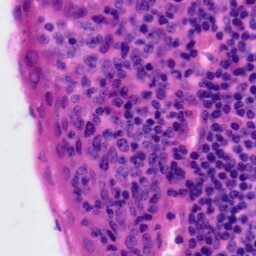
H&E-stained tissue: Tonsil